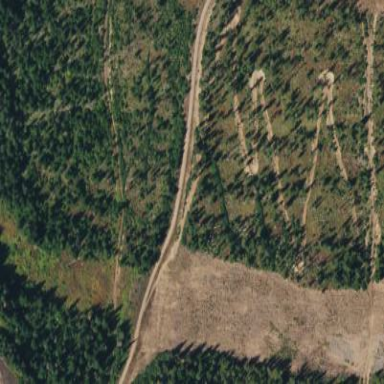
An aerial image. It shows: Backcountry piste with grooming facilities.